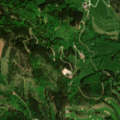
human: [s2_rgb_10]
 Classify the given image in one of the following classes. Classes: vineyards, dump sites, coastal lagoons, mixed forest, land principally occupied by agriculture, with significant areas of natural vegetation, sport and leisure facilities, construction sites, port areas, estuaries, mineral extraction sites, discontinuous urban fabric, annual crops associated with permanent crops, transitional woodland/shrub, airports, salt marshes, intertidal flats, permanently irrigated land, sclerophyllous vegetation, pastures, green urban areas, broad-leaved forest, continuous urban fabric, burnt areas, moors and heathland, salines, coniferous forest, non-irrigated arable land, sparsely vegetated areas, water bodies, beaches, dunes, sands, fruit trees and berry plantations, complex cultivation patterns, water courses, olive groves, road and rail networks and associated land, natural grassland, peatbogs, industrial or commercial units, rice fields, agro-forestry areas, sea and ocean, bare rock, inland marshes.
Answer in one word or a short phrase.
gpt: sport and leisure facilities, pastures, mixed forest